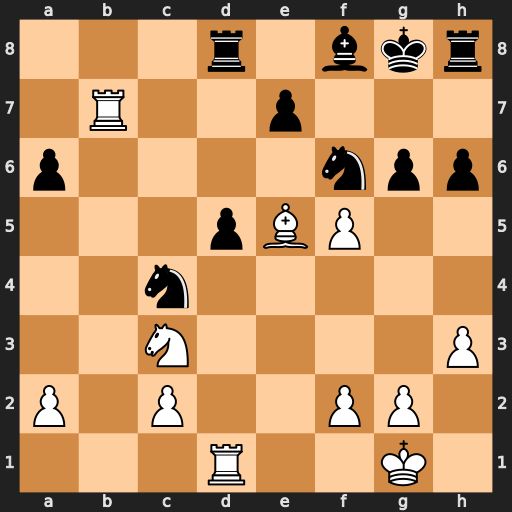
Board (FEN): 3r1bkr/1R2p3/p4npp/3pBP2/2n5/2N4P/P1P2PP1/3R2K1
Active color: w
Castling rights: -
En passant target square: -
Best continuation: Bxf6 exf6 Nxd5 Rd6 fxg6